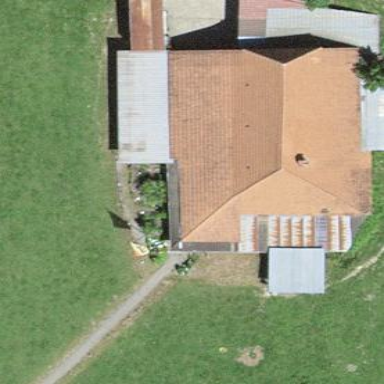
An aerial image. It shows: Farmyard area.